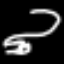
Label: frog